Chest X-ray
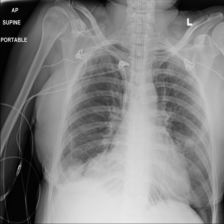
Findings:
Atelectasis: negative
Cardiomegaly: negative
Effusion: positive
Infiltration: negative
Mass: positive
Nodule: negative
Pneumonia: negative
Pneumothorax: negative
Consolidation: negative
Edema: positive
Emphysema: negative
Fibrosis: negative
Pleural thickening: negative
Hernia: negative